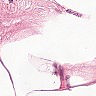
Metastatic tissue present: no